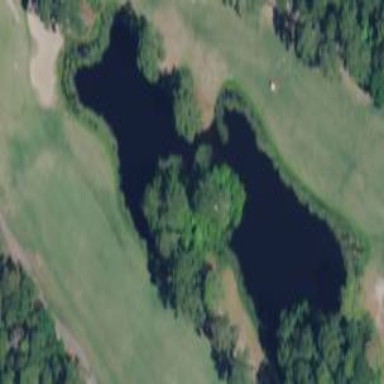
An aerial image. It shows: Water hazard on golf course. The hazard is natural water feature.